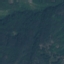
Label: Forest